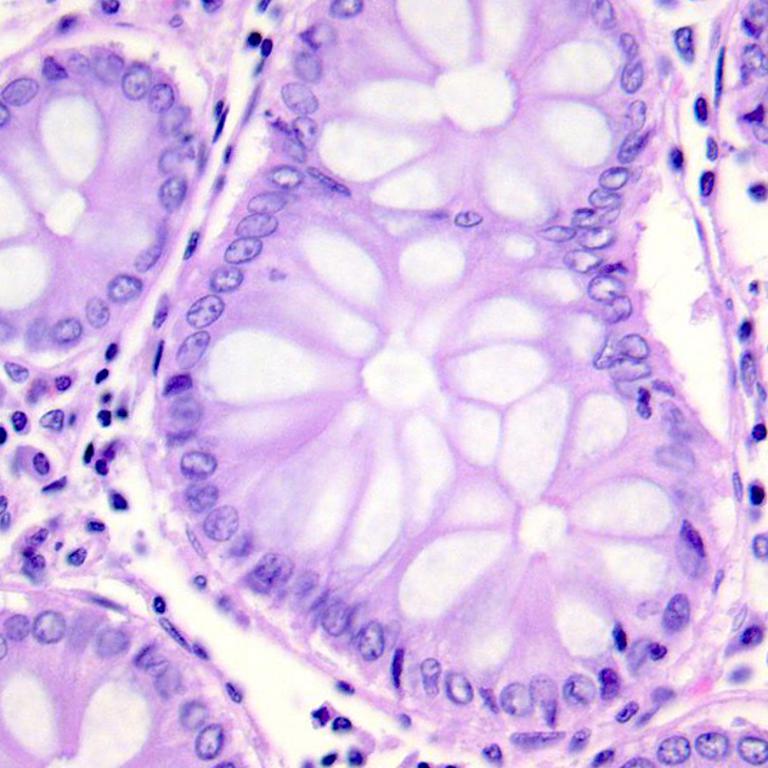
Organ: colon
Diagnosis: benign